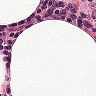
Metastatic tissue present: no